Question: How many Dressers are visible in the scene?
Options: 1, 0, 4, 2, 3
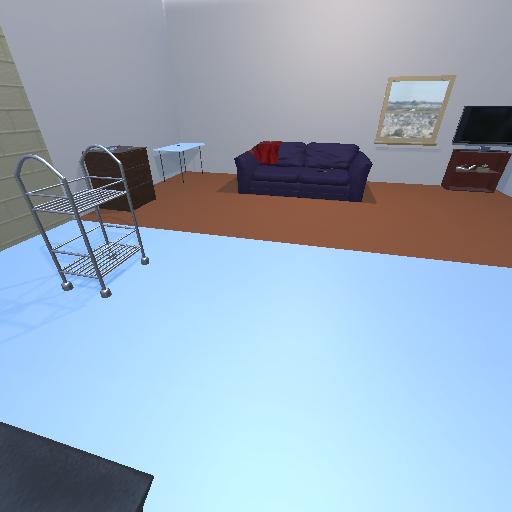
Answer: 1